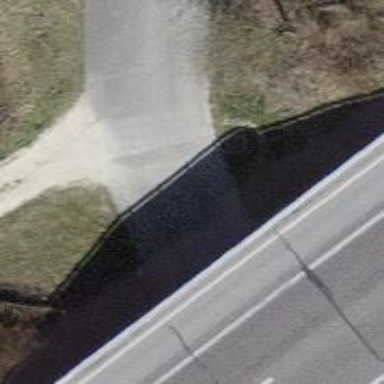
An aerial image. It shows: Tunnel under the road used for service purposes.